Question: This is the demo that i'm trying to do. <URL>
My HTML code:
'''
<h:form >
<h:panelGrid columns="2" cellpadding="10">
<h:outputText value="Basic:"></h:outputText>
<p:themeSwitcher effectSpeed="normal" effect="fade" style="width:165px" id="defaultSwitcher" value="#{themeSwitcherBean.theme}">
<f:selectItem itemLabel="Choose Theme" itemValue="" />
<f:selectItems value="#{themeSwitcherBean.themes}" />
<p:ajax global="false" listener="#{themeSwitcherBean.saveTheme}" />
</p:themeSwitcher>
</h:panelGrid>
<p:separator />
<p:dialog header="Dialog" widgetVar="dlg" minHeight="40" modal="true">
<h:outputText value="Resistance to PrimeFaces is futile!" />
</p:dialog>
<p:commandButton value="Dialog" onclick="PF('dlg').show()" type="button" style="display:block;"/>
<p:panel header="Panel" style="margin:20px 0px">
Panel Content
</p:panel>
<p:spinner />
<p:separator />
<p:accordionPanel>
<p:tab title="Tab1">Tab1 Content</p:tab>
<p:tab title="Tab2">Tab2 Content</p:tab>
<p:tab title="Tab3">Tab3 Content</p:tab>
</p:accordionPanel>
'''
My web.xml:
'''
<context-param>
<param-name>primefaces.THEME</param-name>
<param-value>#{themeSwitcherBean.theme}</param-value>
</context-param>
'''
themeSwithcherBean.java:
'''
package com.beans;
import java.io.Serializable;
import java.util.Map;
import java.util.TreeMap;
import javax.annotation.PostConstruct;
import javax.faces.bean.ManagedBean;
import javax.faces.bean.SessionScoped;
import javax.faces.event.AjaxBehaviorEvent;
import org.primefaces.component.themeswitcher.ThemeSwitcher;
@ManagedBean(name = "themeSwitcherBean")
@SessionScoped
public class ThemeSwitcherBean implements Serializable{
/**
*
*/
private static final long serialVersionUID = 7448888248791054139L;
private Map<String, String> themes;
private String theme= "south-street";
public Map<String, String> getThemes() {
return themes;
}
public String getTheme() {
return theme;
}
public void setTheme(String theme) {
this.theme = theme;
}
@PostConstruct
public void init() {
themes = new TreeMap<String, String>();
themes.put("Aristo", "aristo");
themes.put("Black-Tie", "black-tie");
themes.put("Blitzer", "blitzer");
themes.put("Bluesky", "bluesky");
themes.put("Casablanca", "casablanca");
themes.put("Cupertino", "cupertino");
themes.put("Dark-Hive", "dark-hive");
themes.put("Dot-Luv", "dot-luv");
themes.put("Eggplant", "eggplant");
themes.put("Excite-Bike", "excite-bike");
themes.put("Flick", "flick");
themes.put("Glass-X", "glass-x");
themes.put("Hot-Sneaks", "hot-sneaks");
themes.put("Humanity", "humanity");
themes.put("Le-Frog", "le-frog");
themes.put("Midnight", "midnight");
themes.put("Mint-Choc", "mint-choc");
themes.put("Overcast", "overcast");
themes.put("Pepper-Grinder", "pepper-grinder");
themes.put("Redmond", "redmond");
themes.put("Rocket", "rocket");
themes.put("Sam", "sam");
themes.put("Smoothness", "smoothness");
themes.put("South-Street", "south-street");
themes.put("Start", "start");
themes.put("Sunny", "sunny");
themes.put("Swanky-Purse", "swanky-purse");
themes.put("Trontastic", "trontastic");
themes.put("UI-Darkness", "ui-darkness");
themes.put("UI-Lightness", "ui-lightness");
themes.put("Vader", "vader");
}
public void saveTheme(AjaxBehaviorEvent ajax)
{
setTheme((String) ((ThemeSwitcher)ajax.getSource()).getValue());
}
}
'''
I have all-themes-1.0.9.jar and primefaces-3.5.jar
I have research and try the code but the dropdown list for the themes doesn't come out.
The outcome look like the capture below:

How to solve it?Any idea?
Another Problem
My current code is quite long, I want to short it but i have tried to change the code and it doesn't work.
Current Code:
'''
<f:selectItem itemLabel="Afterdark" itemValue="afterdark" />
<f:selectItem itemLabel="Afternoon" itemValue="afternoon" />
<f:selectItem itemLabel="Afterwork" itemValue="afterwork" />
<f:selectItem itemLabel="Aristo" itemValue="aristo" />
<f:selectItem itemLabel="Black-Tie" itemValue="black-tie" />
<f:selectItem itemLabel="Blitzer" itemValue="blitzer" />
<f:selectItem itemLabel="Bluesky" itemValue="bluesky" />
<f:selectItem itemLabel="Bootstrap" itemValue="bootstrap" />
<f:selectItem itemLabel="Casablanca" itemValue="casablanca" />
<f:selectItem itemLabel="Cupertino" itemValue="cupertino" />
<f:selectItem itemLabel="Cruze" itemValue="cruze" />
<f:selectItem itemLabel="Dark-Hive" itemValue="dark-hive" />
<f:selectItem itemLabel="Delta" itemValue="delta" />
<f:selectItem itemLabel="Dot-Luv" itemValue="dot-luv" />
<f:selectItem itemLabel="Eggplant" itemValue="eggplant" />
<f:selectItem itemLabel="Excite-Bike" itemValue="excite-bike" />
<f:selectItem itemLabel="Flick" itemValue="flick" />
<f:selectItem itemLabel="Glass-X" itemValue="glass-x" />
<f:selectItem itemLabel="Home" itemValue="home" />
<f:selectItem itemLabel="Hot-Sneaks" itemValue="hot-sneaks" />
<f:selectItem itemLabel="Humanity" itemValue="humanity" />
<f:selectItem itemLabel="Le-Frog" itemValue="le-frog" />
<f:selectItem itemLabel="Midnight" itemValue="midnight" />
<f:selectItem itemLabel="Mint-Choc" itemValue="mint-choc" />
<f:selectItem itemLabel="Overcast" itemValue="overcast" />
<f:selectItem itemLabel="Pepper-Grinder" itemValue="pepper-grinder" />
<f:selectItem itemLabel="Redmond" itemValue="redmond" />
<f:selectItem itemLabel="Rocket" itemValue="rocket" />
<f:selectItem itemLabel="Sam" itemValue="sam" />
<f:selectItem itemLabel="Smoothness" itemValue="smoothness" />
<f:selectItem itemLabel="South-Street" itemValue="south-street" />
<f:selectItem itemLabel="Start" itemValue="start" />
<f:selectItem itemLabel="Sunny" itemValue="sunny" />
<f:selectItem itemLabel="Swanky-Purse" itemValue="swanky-purse" />
<f:selectItem itemLabel="Trontastic" itemValue="trontastic" />
<f:selectItem itemLabel="UI-Darkness" itemValue="ui-darkness" />
<f:selectItem itemLabel="UI-Lightness" itemValue="ui-lightness" />
<f:selectItem itemLabel="Vader" itemValue="vader" />
'''
I tried:
'''
<f:selectItems value="[afterdark, afternoon, afterwork, aristo, black-tie, blitzer, bluesky, bootstrap, casablanca, cupertino, cruze, dark-hive, delta, dot-luv, eggplant, excite-bike, flick, glass-x, home, hot-sneaks, humanity, le-frog, midnight, mint-choc, overcast, pepper-grinder, redmond, rocket, sam, smoothness, south-street, start, sunny, swanky-purse, trontastic, ui-darkness, ui-lightness, vader]" var="theme" itemLabel="" itemValue=""/>
'''
AND
'''
<f:selectItems value="#{themeSwitcherBean.themes}" />
'''
I tried the above two and it doesn't work.Any idea?
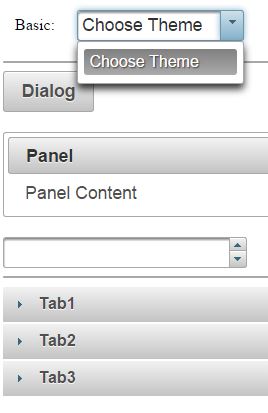
Answer: Why are you using a 'TreeMap' to store themes and list them? As in the <URL> you linked, you use a 'List' instead of a 'Map' in the '<f:select>' tag
In your 'themeSwithcherBean.java'
'''
private List<Theme> themes;
@PostConstruct
public void init() {
themes = new ArrayList<Theme>();
themes.add(new Theme(0, "Afterdark", "afterdark"));
themes.add(new Theme(1, "Afternoon", "afternoon"));
// and many more
}
'''
And you will get results in your view dropbox.